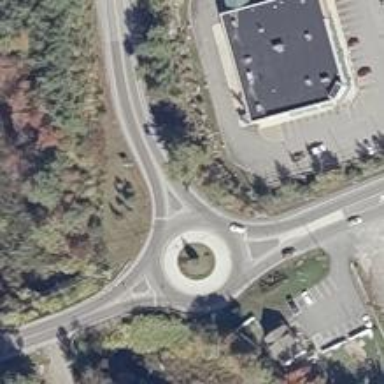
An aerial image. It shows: Tertiary road leading to roundabout.